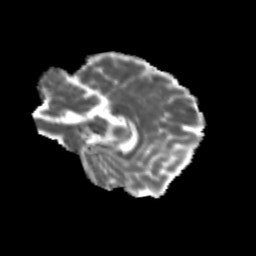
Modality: MD
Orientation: sagittal
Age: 28
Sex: female
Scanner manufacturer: siemens
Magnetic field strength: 3 T
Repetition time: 3.5 s
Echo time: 0.113 s